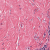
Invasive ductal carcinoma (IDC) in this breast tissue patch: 1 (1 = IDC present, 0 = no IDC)